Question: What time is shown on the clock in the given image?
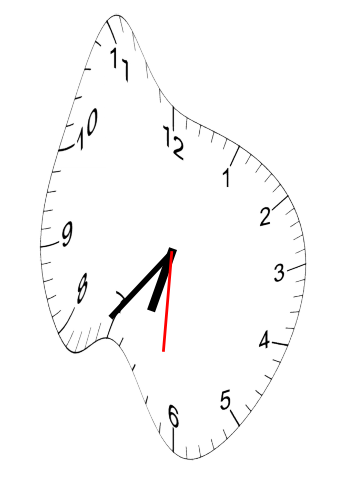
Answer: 06:36:31